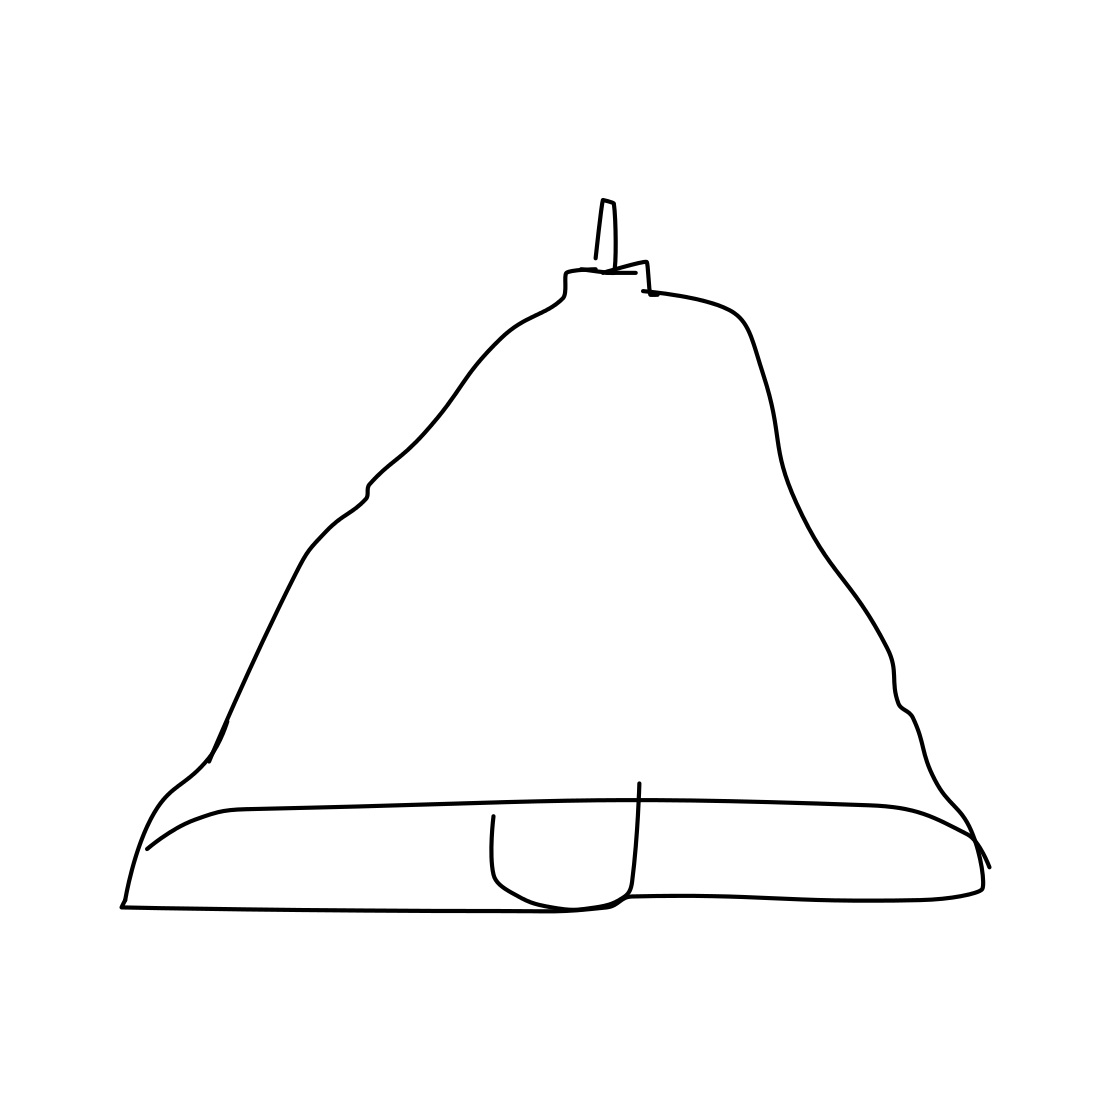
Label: bell